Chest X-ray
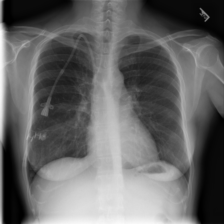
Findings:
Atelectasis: negative
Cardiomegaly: negative
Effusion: negative
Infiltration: negative
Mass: negative
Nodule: negative
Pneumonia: negative
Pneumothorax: negative
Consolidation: negative
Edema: negative
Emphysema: negative
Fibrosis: negative
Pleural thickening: negative
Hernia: negative